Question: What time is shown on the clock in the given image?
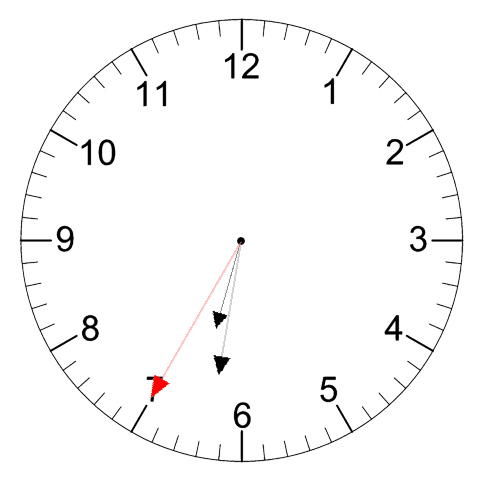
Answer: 06:31:35